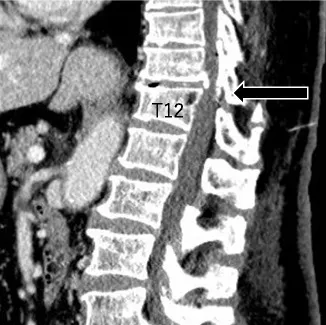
Sagittal computed tomography (CT) image of the vertebrae. The tip of the epidural tube was present at narrowest area of the spine (arrow).
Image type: radiology (ct)